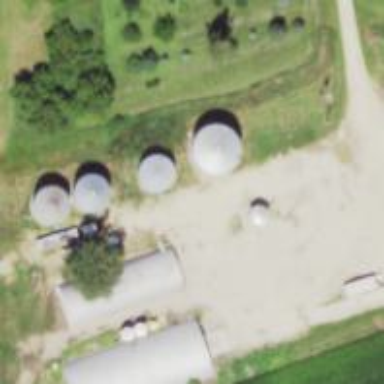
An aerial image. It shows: Silo.